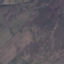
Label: HerbaceousVegetation